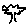
Label: tree